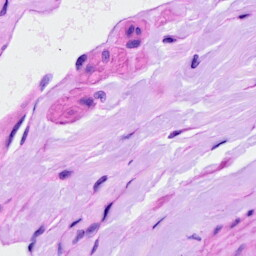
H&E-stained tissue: Ovarian